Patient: sex M, age 42
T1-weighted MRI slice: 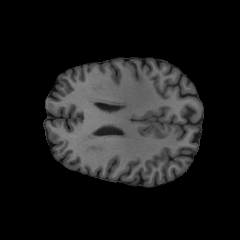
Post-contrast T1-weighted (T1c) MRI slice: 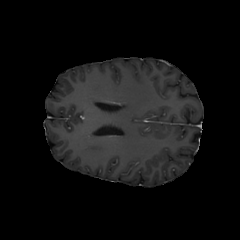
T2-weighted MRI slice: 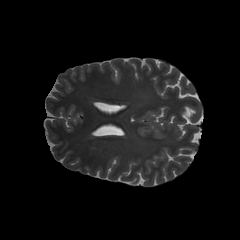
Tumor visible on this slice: no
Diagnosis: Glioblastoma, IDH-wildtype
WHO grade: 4